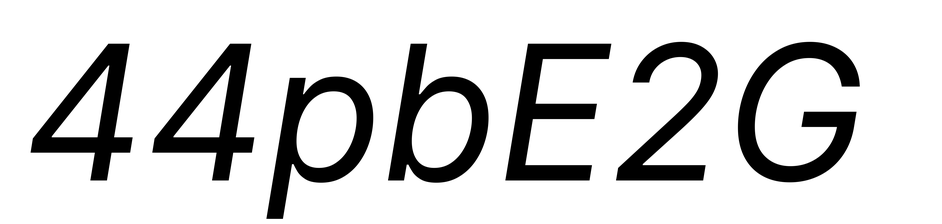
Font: Inter-Italic_Italic